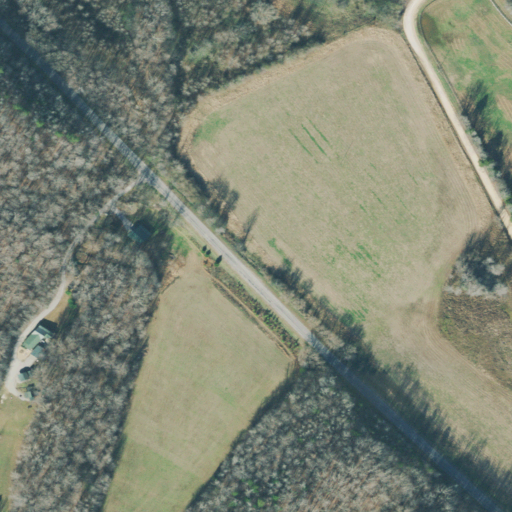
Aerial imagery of valley in Tennessee named Patterson Hollow containing deciduous forest, pasture, cultivated crops, open development, low intensity development, medium intensity development, and shrub